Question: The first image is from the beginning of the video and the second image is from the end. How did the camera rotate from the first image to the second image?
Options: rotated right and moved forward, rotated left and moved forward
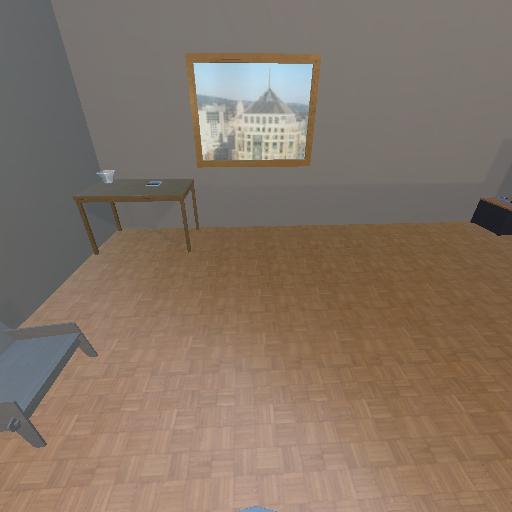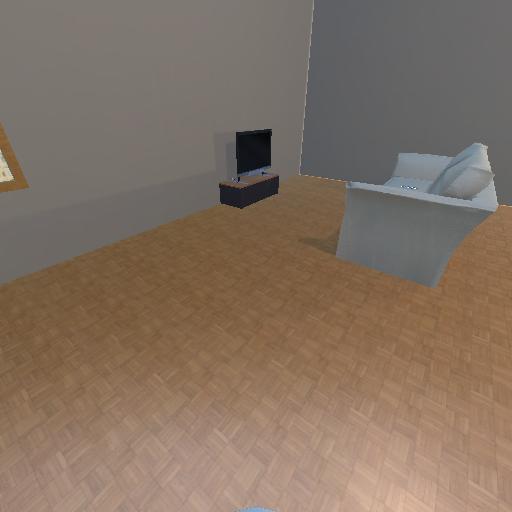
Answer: rotated right and moved forward